Question: Wikidata provides query browser at <URL>
I want to display films all fields. I tried with using '*' but its not working. Does anybody know how to display all fields of the data for Films?

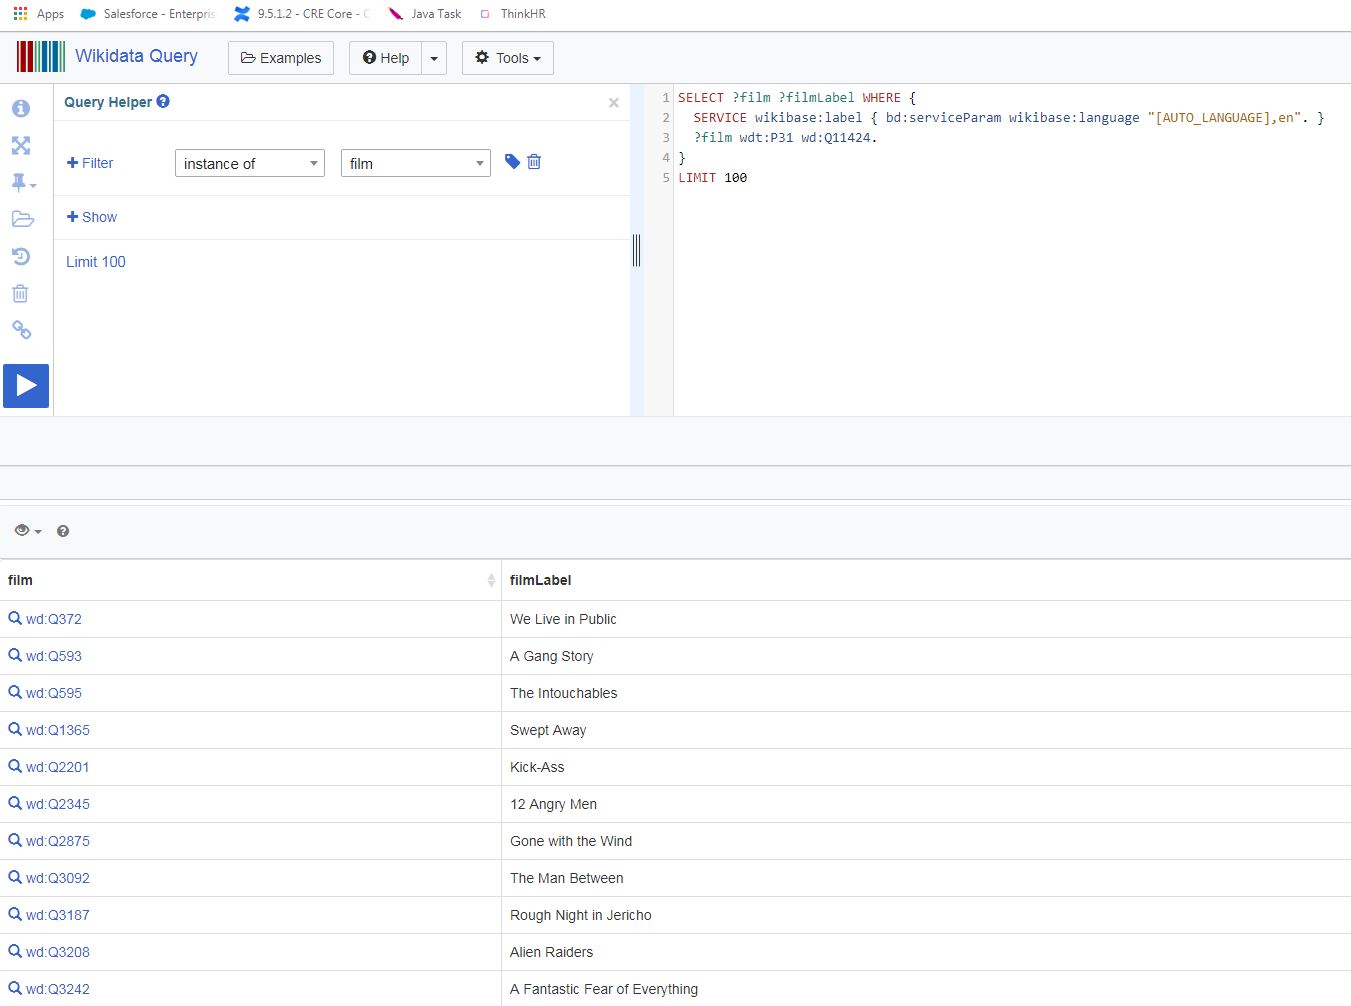
Answer: To work with SPARQL is necessary to understand some concepts, as @AKSW said in the comments of the question. If you don't understand the meaning of '?film ?p ?o'. This is called <URL> when you use '?film wdt:P31 wd:Q11424'.
I think it isn't possible to display all the property-values of an item. In addition it probably could cause a timeout because there is many statements of many items.
If you want to check the property-values of all the films in Wikidata I think an option might be you write or find a script to extract the items with P31-Q11424 (instance of films). For that, the <URL>.
If you are interested in SPARQL and WDQS I recommend you to read some help resources:
- <URL>
1. When I answer it I wrote triplestore and linked it to its respective page in the Wikipedia in English, but after the comment of @AKSW I consider I was wrong because the triplestore is the concept which is used to refer to the storage and retrieval of triple or semantic triple, "a set of three entities that codifies a statement about semantic data in the form of subject-predicate-object expressions" (from Semantic triple page in Wikipedia in English).